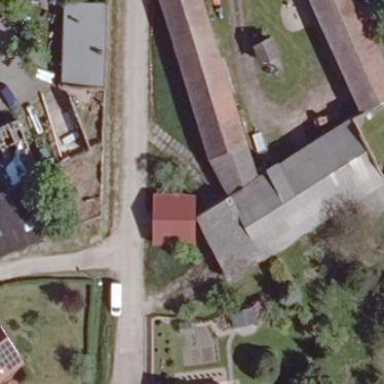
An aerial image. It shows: Farm auxiliary building.